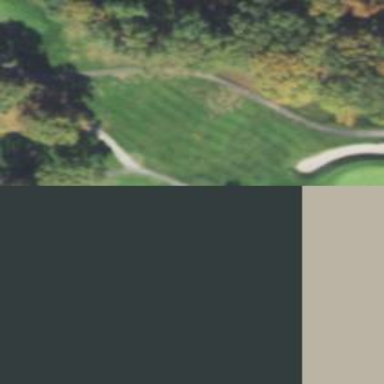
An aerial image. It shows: Pathway for golfing.